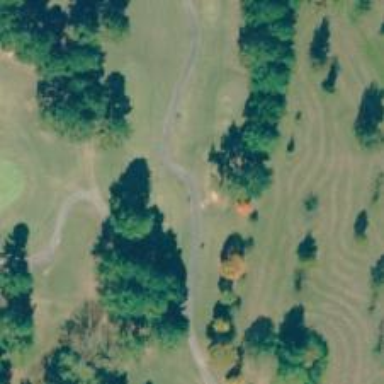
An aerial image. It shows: Pathway for golfing.